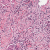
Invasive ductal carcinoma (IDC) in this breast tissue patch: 1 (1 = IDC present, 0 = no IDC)